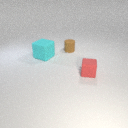
small red rubber cube in front of small brown rubber cylinder